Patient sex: M
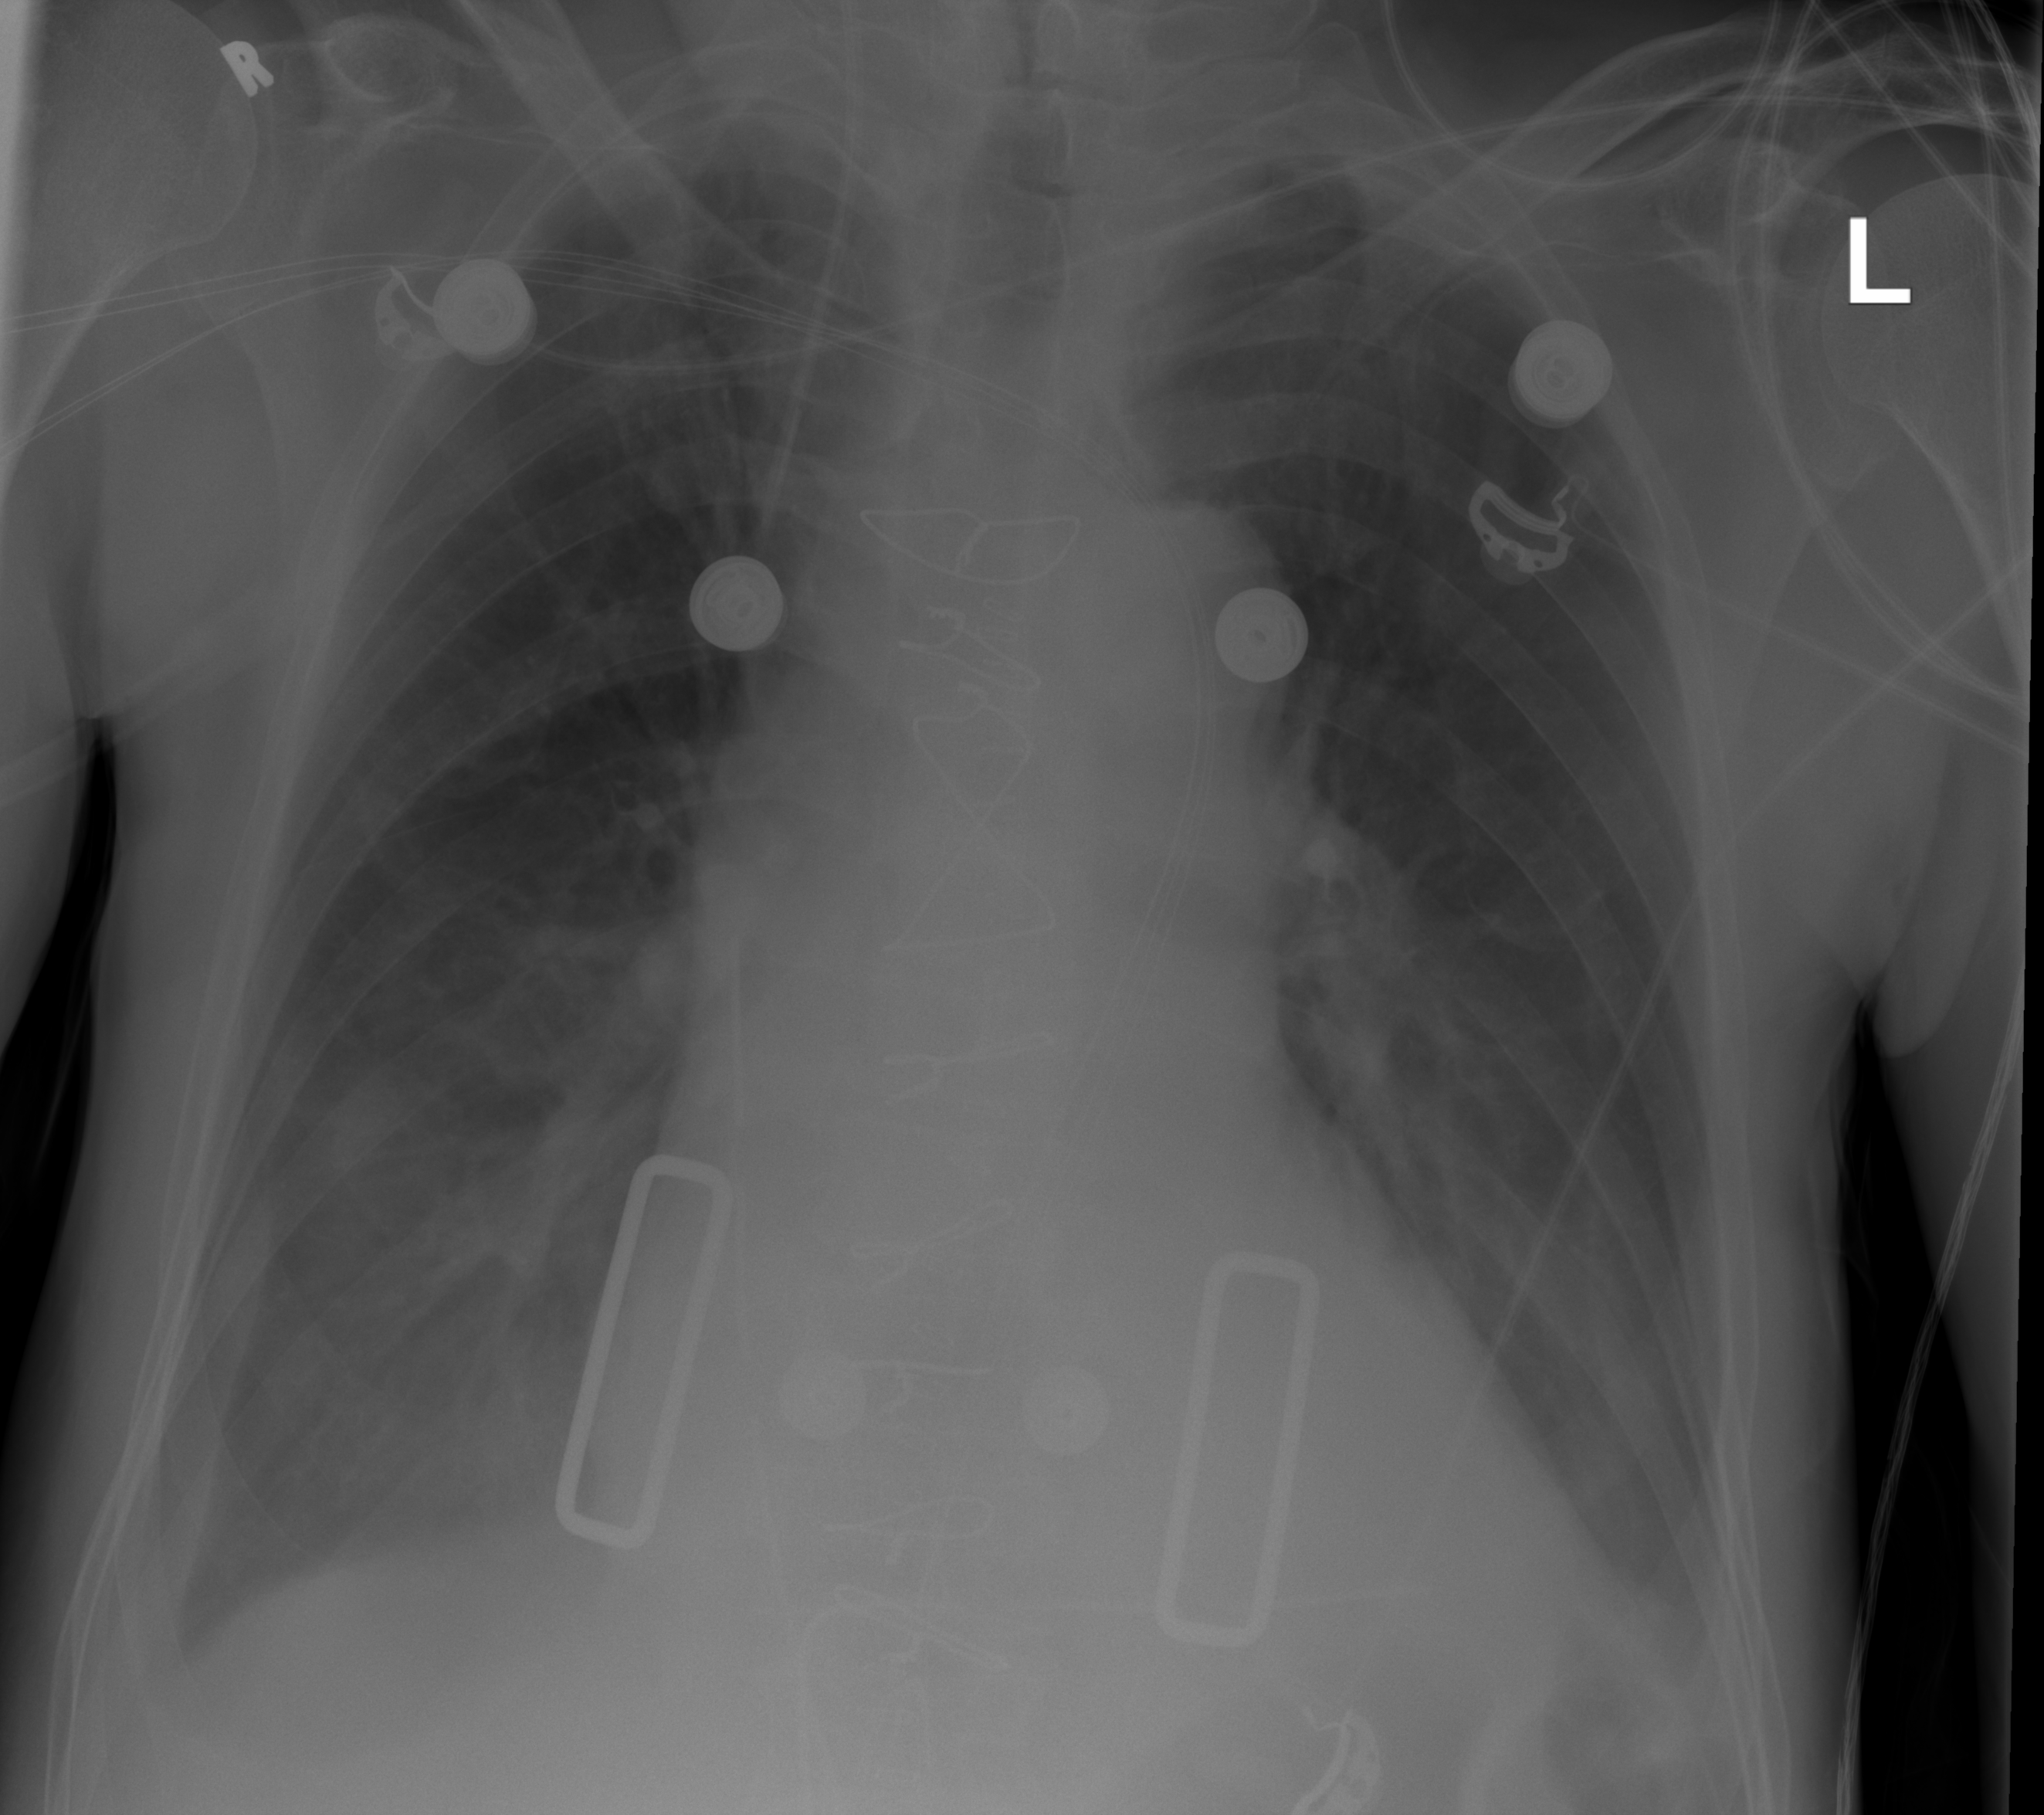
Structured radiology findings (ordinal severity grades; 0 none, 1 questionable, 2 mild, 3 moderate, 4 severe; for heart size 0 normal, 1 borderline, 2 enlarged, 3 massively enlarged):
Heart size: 2
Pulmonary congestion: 1
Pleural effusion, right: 2
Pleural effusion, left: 2
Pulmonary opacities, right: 0
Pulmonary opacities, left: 0
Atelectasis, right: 0
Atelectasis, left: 2